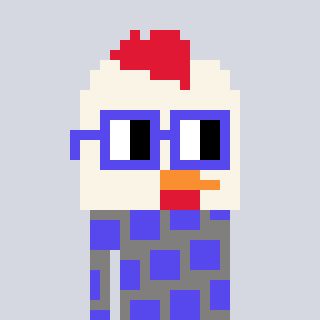
a pixel art character with square blue glasses, a chicken-shaped head and a bluegrey-colored body on a cool background